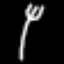
Label: fork